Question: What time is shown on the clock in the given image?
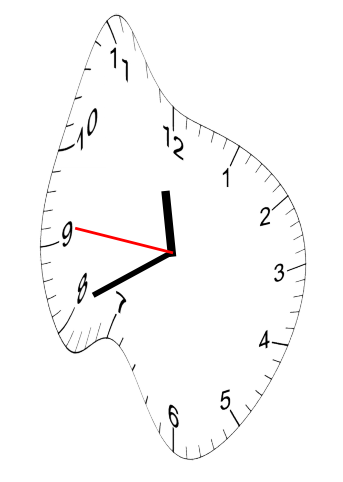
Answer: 11:40:46